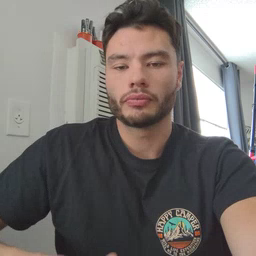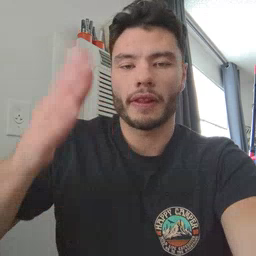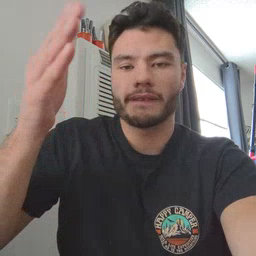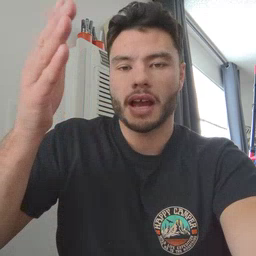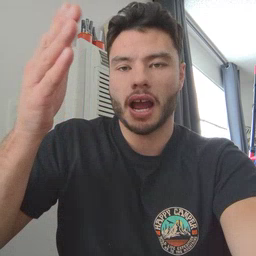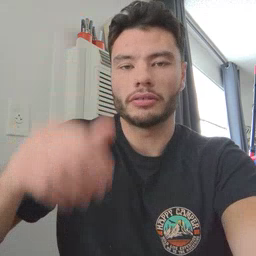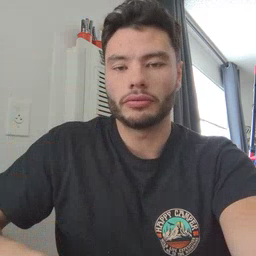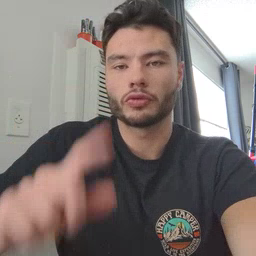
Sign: flag